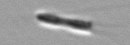
Label: Chaetoceros_subtilis